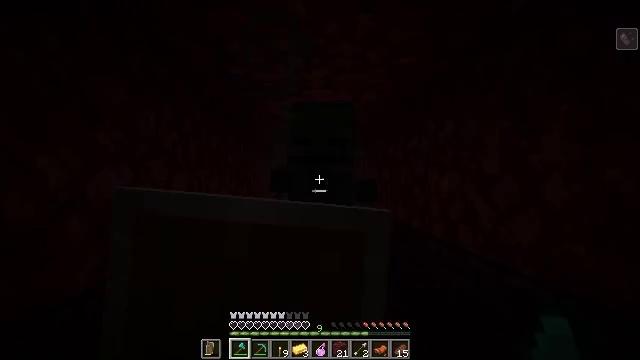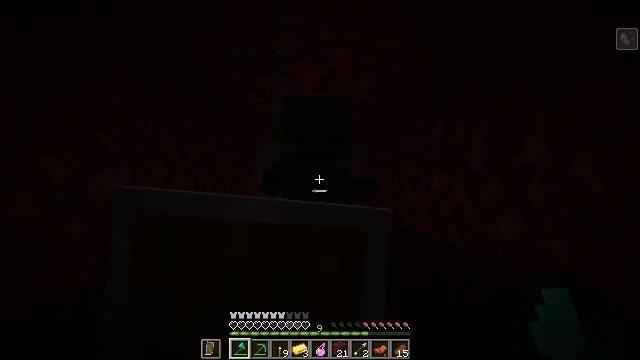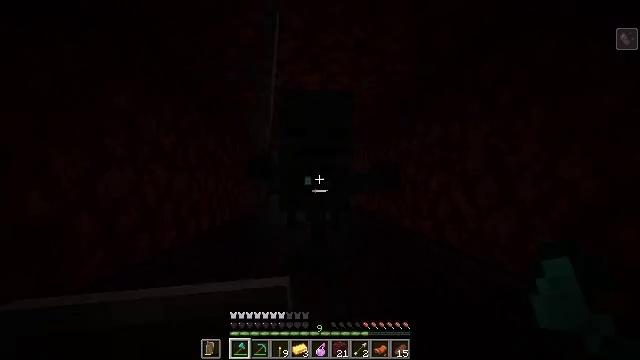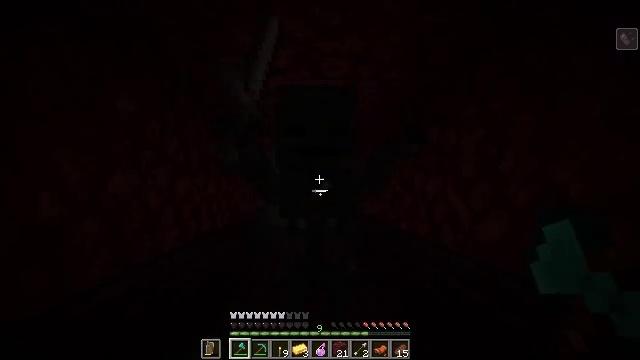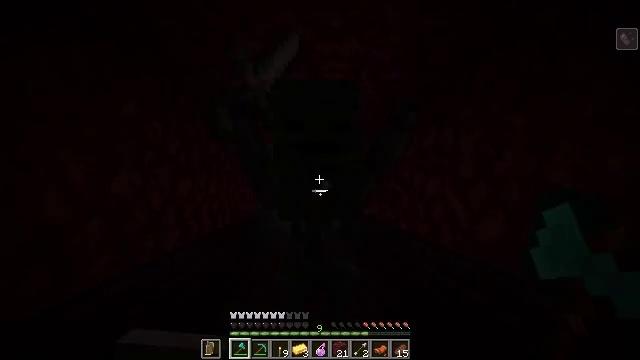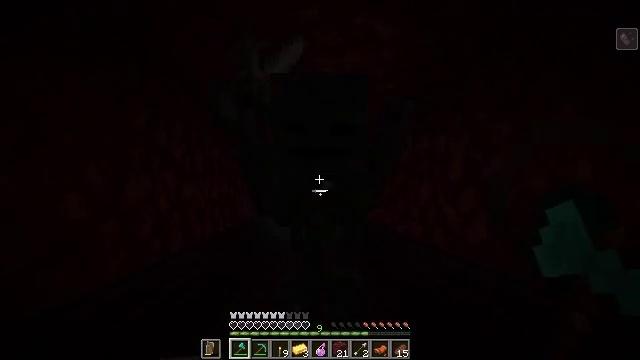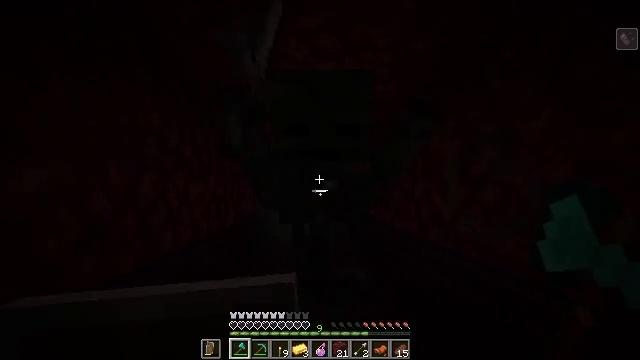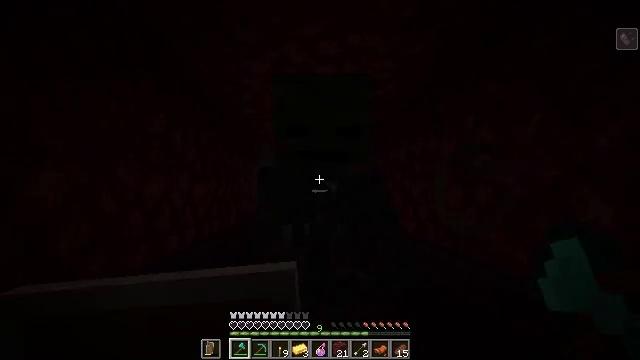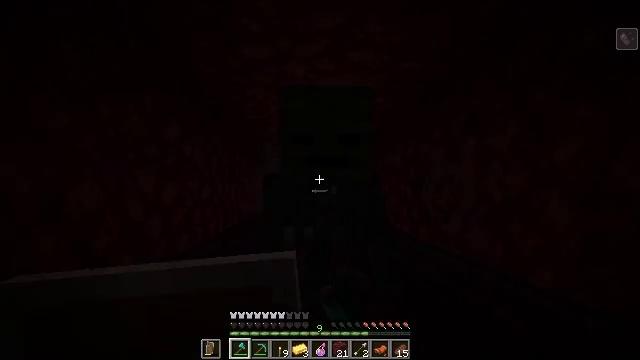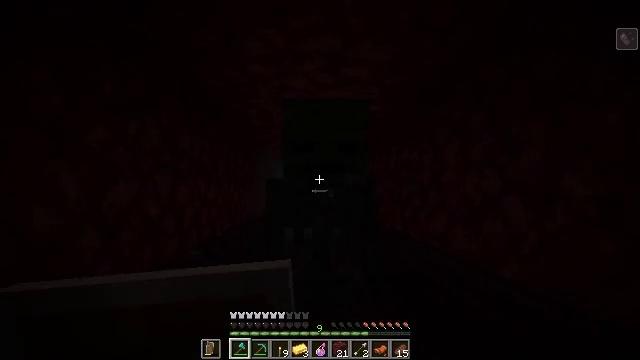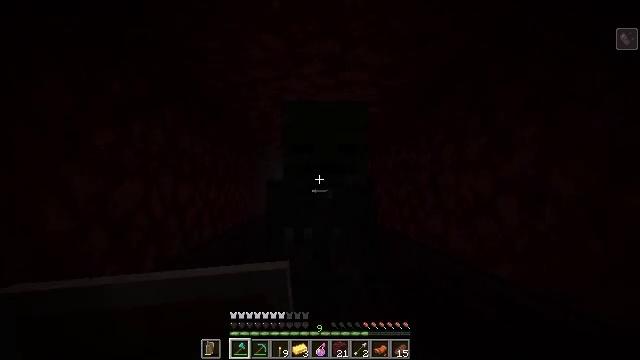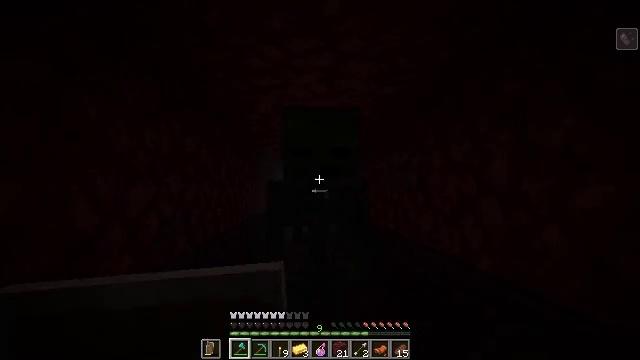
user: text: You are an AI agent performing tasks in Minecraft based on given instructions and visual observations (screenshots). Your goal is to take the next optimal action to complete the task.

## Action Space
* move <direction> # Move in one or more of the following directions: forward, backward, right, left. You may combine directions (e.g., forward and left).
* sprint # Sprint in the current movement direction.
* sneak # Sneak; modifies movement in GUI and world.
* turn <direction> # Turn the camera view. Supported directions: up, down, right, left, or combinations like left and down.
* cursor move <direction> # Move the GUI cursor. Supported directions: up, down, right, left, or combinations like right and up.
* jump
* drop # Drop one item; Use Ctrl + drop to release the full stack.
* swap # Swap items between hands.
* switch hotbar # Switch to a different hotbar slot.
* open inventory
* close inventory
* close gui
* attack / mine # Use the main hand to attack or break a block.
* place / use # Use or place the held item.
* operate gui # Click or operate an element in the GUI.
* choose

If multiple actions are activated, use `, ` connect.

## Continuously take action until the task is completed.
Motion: motion action
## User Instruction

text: Hunt nether mobs.
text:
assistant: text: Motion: move back, turn right, use / place
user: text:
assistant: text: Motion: move back, use / place
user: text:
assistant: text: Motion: move back, use / place
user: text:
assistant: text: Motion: move back, use / place
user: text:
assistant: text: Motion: move back
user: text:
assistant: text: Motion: move back
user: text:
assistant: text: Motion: move back, attack / mine
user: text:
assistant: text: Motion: move back, attack / mine
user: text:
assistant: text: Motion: move back, attack / mine
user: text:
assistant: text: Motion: move back
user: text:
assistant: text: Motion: move back
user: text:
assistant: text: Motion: no_op